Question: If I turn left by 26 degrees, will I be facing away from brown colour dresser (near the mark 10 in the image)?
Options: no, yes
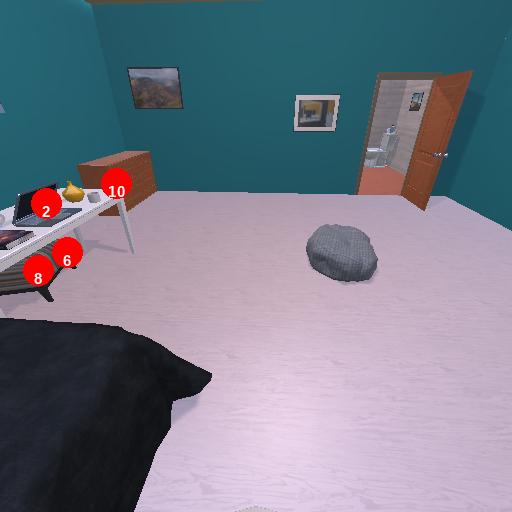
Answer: no